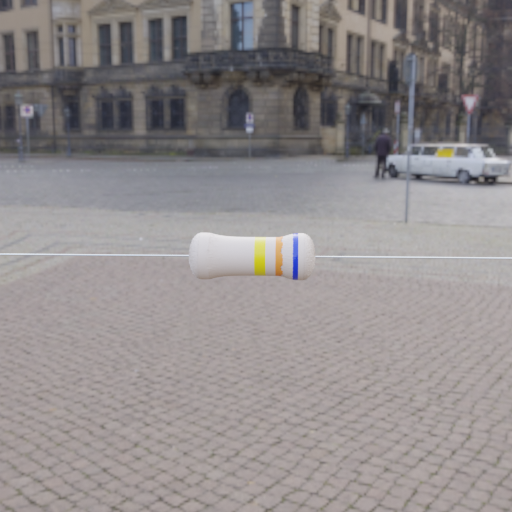
Resistor colour bands (in order): yellow, orange, blue